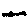
Label: bird